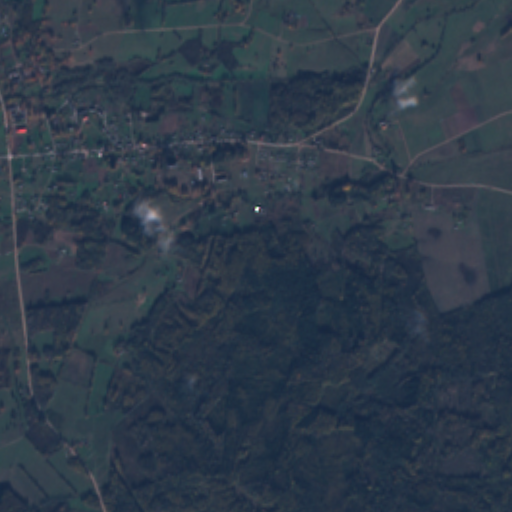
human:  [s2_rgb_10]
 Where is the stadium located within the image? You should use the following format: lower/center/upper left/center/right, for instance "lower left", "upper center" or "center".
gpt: The stadium is located in the center left of the image.
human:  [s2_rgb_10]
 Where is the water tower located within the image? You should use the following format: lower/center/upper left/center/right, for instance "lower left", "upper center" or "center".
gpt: The water tower is located in the upper left of the image.
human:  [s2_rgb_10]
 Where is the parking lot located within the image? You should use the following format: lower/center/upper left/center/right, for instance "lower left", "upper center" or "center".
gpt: There is no parking lot in the image.